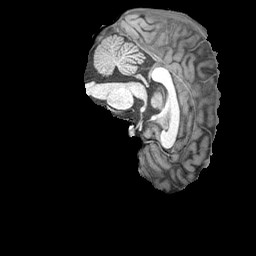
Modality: T1w
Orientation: sagittal
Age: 20
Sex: male
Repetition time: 2.3 s
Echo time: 0.0226 s